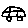
Label: car